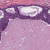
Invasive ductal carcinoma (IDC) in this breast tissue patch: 0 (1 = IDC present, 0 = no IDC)